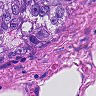
Metastatic tissue present: yes